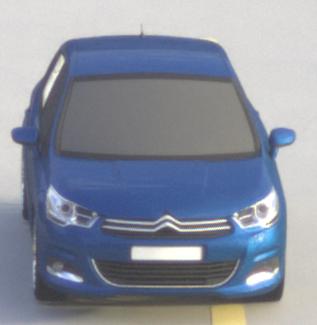
Make: Citroen
Model: C4 VTi 95
Detailed model: C4 (II)
Model produced from: 2012/08
Model produced until: 2013/06
Doors: 5
Color: blue
Road condition: dry road
Daytime: morning or afternoon
Contrast: medium contrast